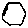
Label: hexagon